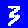
Digit: 3